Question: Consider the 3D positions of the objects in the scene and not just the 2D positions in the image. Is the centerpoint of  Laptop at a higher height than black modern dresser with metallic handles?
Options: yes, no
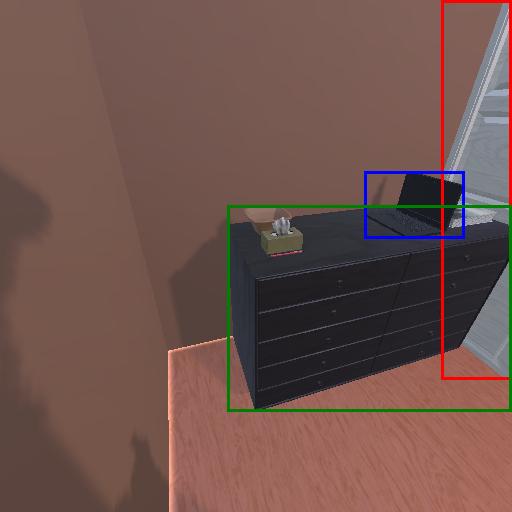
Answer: yes